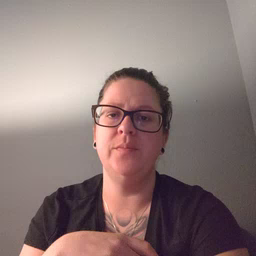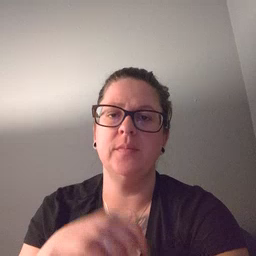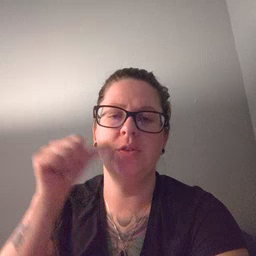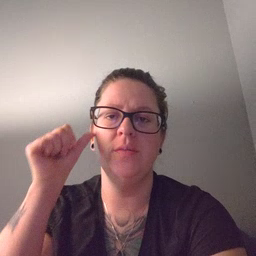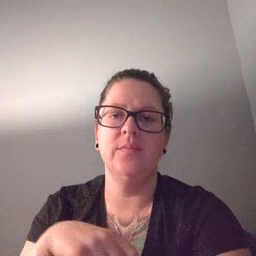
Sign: yesterday